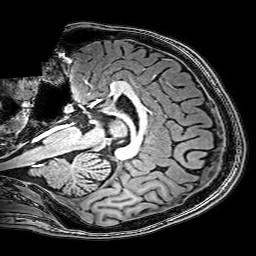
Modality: T1w
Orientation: sagittal
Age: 22
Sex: male
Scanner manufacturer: philips
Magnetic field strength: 3 T
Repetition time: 0.009 s
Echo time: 0.00351 s